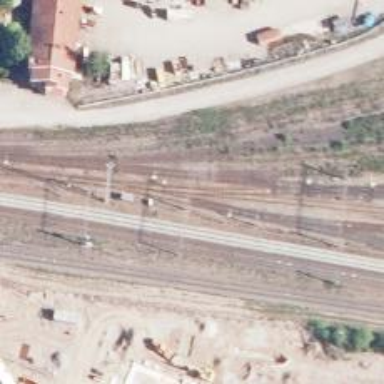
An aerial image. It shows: Rail yard with electrified contact lines for the railway.